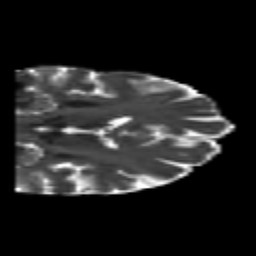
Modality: T2w
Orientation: coronal
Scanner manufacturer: siemens
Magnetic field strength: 3 T
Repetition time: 6.8 s
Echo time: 0.093 s